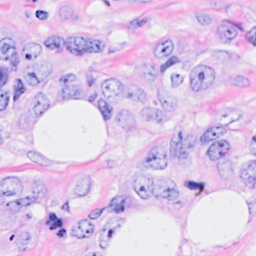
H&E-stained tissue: Breast